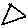
Label: triangle